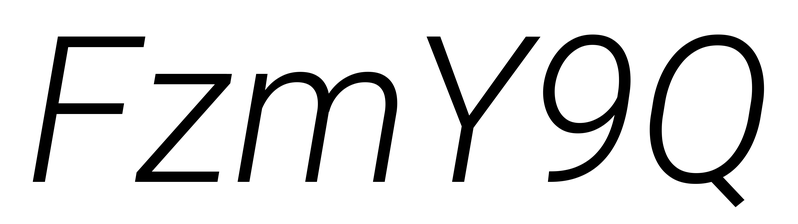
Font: Roboto-Italic_Light_Italic